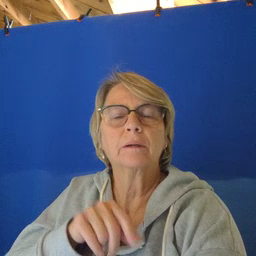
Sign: bird